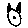
Label: cat